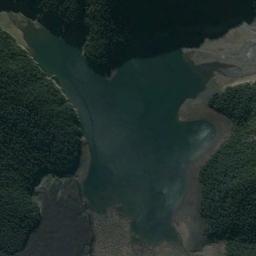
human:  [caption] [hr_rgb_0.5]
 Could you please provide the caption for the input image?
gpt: There are many trees around the lake .

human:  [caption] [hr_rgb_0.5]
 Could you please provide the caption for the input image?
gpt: An irregularly shaped pale blue lake surrounded by forest .

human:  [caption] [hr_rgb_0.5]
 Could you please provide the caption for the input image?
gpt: The lake in the picture is small .

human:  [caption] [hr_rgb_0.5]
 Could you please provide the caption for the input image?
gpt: The lake lies on a flat ground between mountains and the water is deep green .

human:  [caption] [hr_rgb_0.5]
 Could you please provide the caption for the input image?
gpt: There are some green forests around the lake .